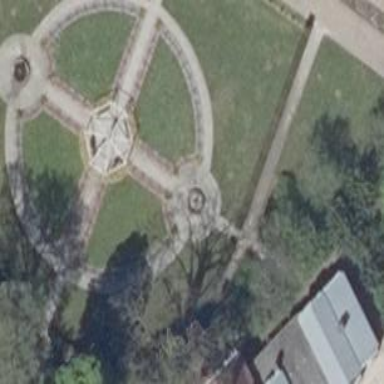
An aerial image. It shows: Fountain.